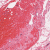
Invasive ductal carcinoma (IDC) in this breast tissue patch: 0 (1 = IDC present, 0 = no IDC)